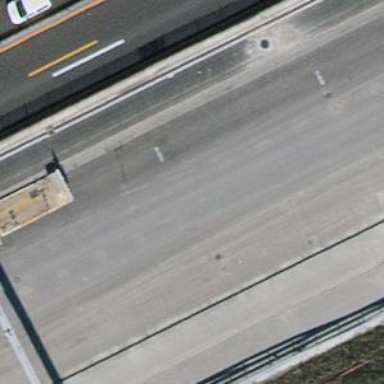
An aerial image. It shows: Asphalt motorway.